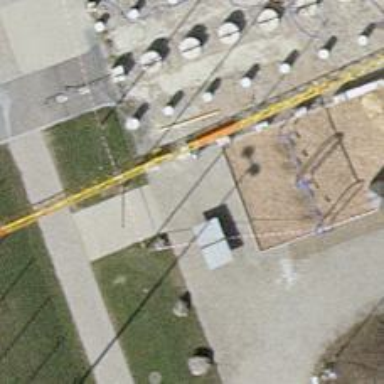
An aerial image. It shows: Swing gate.